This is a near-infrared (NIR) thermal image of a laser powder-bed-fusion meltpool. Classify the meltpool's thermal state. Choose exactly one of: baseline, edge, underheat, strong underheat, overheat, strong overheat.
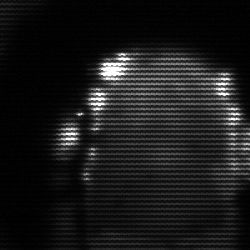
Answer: baseline